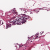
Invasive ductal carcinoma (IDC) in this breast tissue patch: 0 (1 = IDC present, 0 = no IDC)